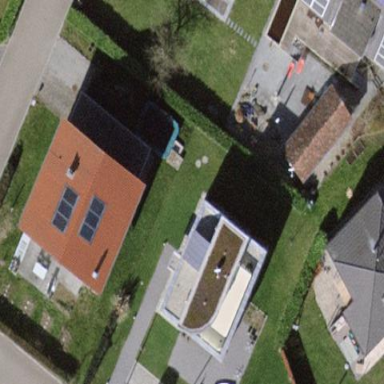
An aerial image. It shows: Simple and straightforward house.